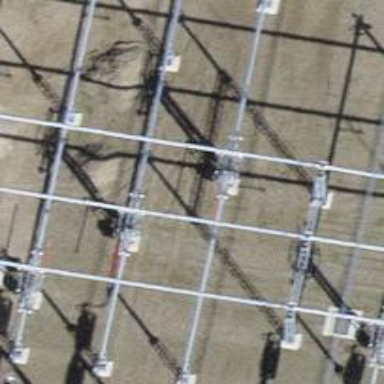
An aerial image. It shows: Power line with three cables.